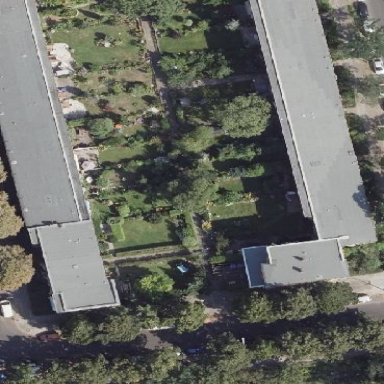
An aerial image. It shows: Residential garden.